Field crop: tomato
Growth stage: 1
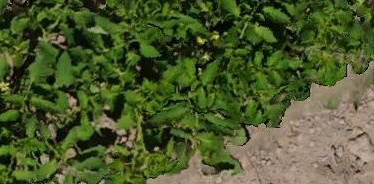
Species: tomato